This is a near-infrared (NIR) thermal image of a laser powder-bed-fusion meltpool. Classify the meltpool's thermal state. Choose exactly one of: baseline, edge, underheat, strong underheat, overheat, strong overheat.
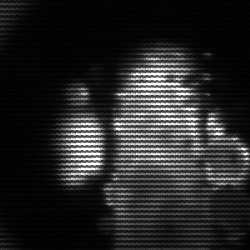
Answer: strong underheat